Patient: sex F, age 75
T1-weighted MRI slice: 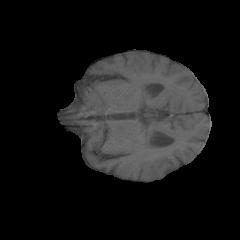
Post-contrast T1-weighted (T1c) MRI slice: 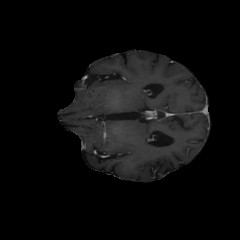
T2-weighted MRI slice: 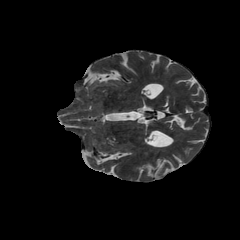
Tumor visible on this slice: no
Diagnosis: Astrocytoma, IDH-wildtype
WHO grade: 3